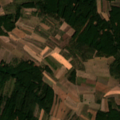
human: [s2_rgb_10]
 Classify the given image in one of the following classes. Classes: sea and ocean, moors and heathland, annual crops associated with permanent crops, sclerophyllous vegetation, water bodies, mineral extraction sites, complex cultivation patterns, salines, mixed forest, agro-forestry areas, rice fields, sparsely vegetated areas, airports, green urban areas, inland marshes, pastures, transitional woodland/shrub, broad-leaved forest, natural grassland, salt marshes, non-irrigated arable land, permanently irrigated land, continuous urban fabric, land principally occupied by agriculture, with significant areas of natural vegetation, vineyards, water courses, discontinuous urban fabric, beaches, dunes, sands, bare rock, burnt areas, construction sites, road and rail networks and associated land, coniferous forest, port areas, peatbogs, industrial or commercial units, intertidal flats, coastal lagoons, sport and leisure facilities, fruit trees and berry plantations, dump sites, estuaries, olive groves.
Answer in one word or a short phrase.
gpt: non-irrigated arable land, complex cultivation patterns, land principally occupied by agriculture, with significant areas of natural vegetation, broad-leaved forest